Question: I am using Auto Layout. I have a UIButton with a fixed height and width and a background image (a rounded square). It displays text strings of variable length (between 1 and 30 words, let's say).
I wanted to make the text autoshrink depending on string length, and to have up to 3 lines of text in my button. So I did this:
'''
[button.titleLabel setMinimumScaleFactor:0.01];
[button.titleLabel setAdjustsFontSizeToFitWidth: YES];
[button.titleLabel setNumberOfLines:3];
[button.titleLabel setTextAlignment:NSTextAlignmentCenter];
'''
I also set the font size to a high value like 50 in the Interface Builder. And I set the line break to "Clip".
The button's text correctly adapts to the number of characters, but it tends to go beyond the frame of the button. It does that for mid-length strings but not for huge strings and I have no idea why. I have tried to add insets to my button but it doesn't do much, only moves the overly-big text around, so I assume the font adjustment is calculated prior to the incorporation of insets.
Below a screenshot. There are 4 of those buttons, contained within the bigger blue view. The red background is the background of the button, the yellow is an image that serves as background.

<URL>
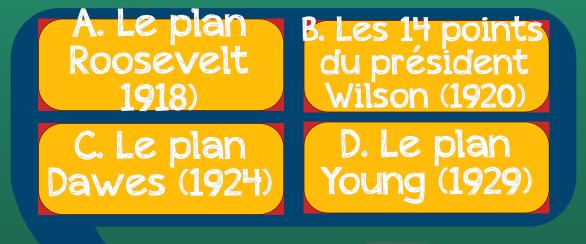
Answer: You should also set your button's 'titleEdgeInsets' property.
For instance:
'''
button.titleEdgeInsets = UIEdgeInsetsMake(2.0, 2.0, 2.0, 2.0);
'''
In your project, it seems that there some layout constraints that are messing with the buttons' title label.
When adding the following constraints, it works.
'''
UILabel *titleLabel = button.titleLabel;
NSDictionary *views = NSDictionaryOfVariableBindings(titleLabel);
[button addConstraints:[NSLayoutConstraint constraintsWithVisualFormat:@"V:|[titleLabel]|"
options:kNilOptions
metrics:nil
views:views]];
'''
Before using this solution, I suggest you first try to set your layout constraints in a simpler way if possible.